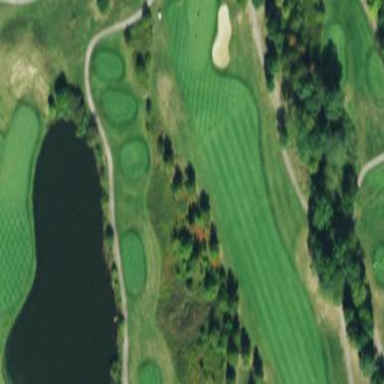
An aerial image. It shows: Rough grassy area used for golf.